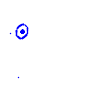
Particle: kaon